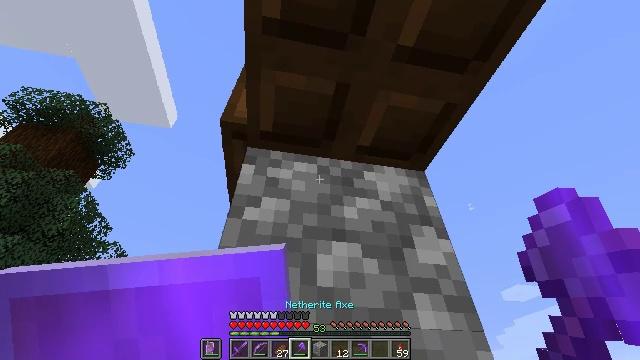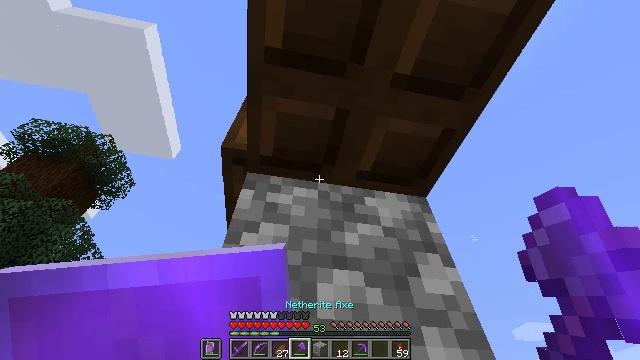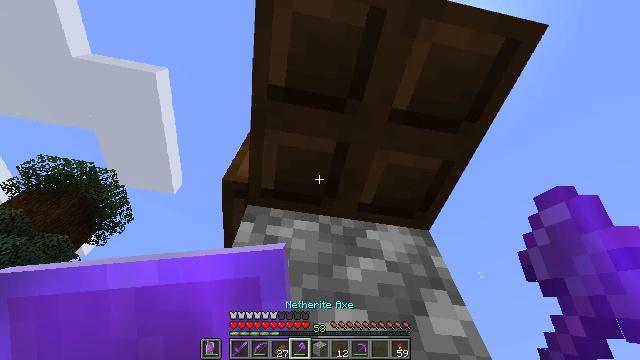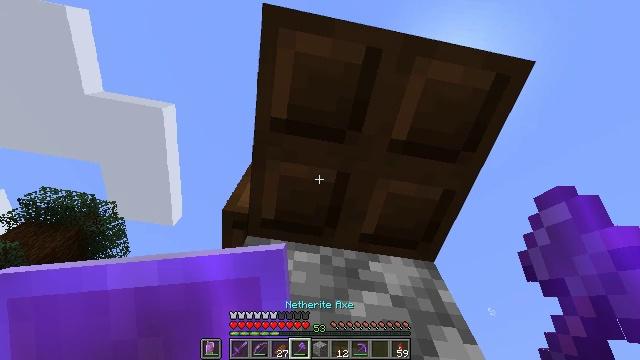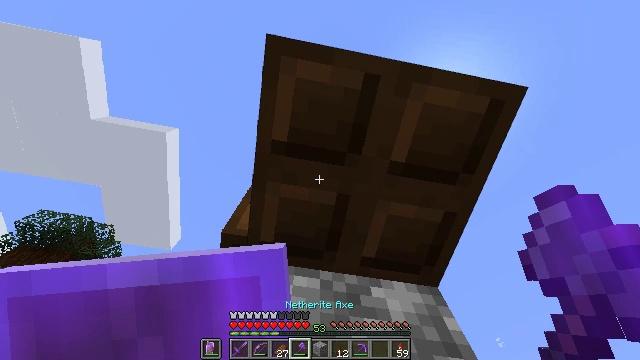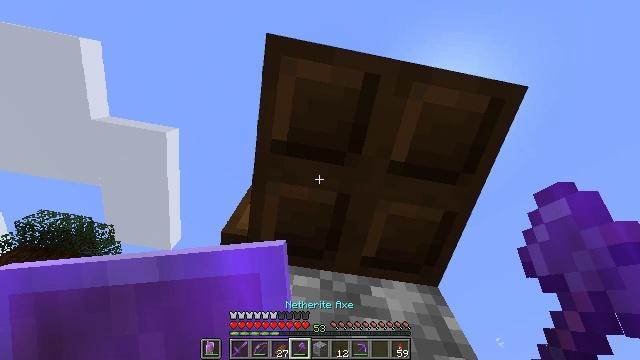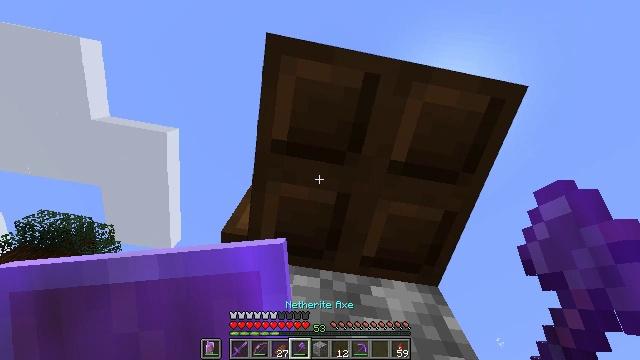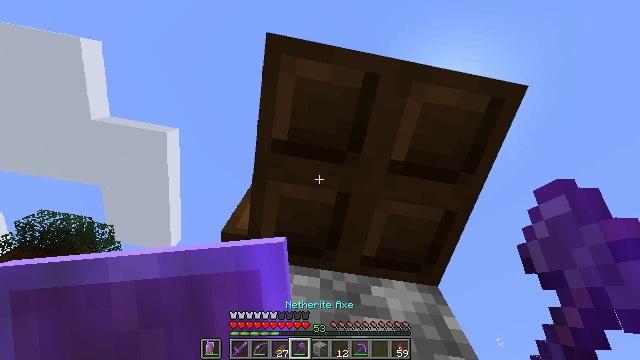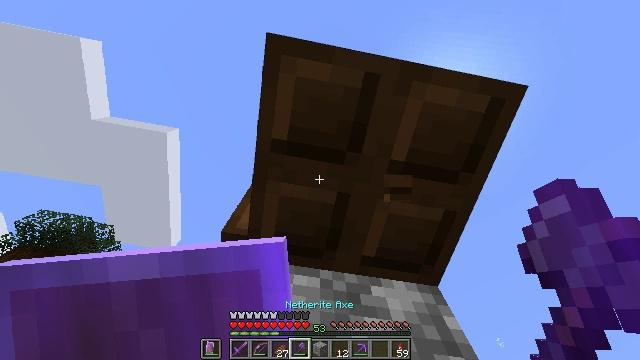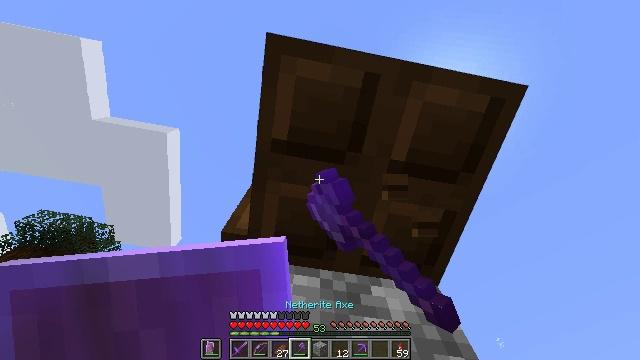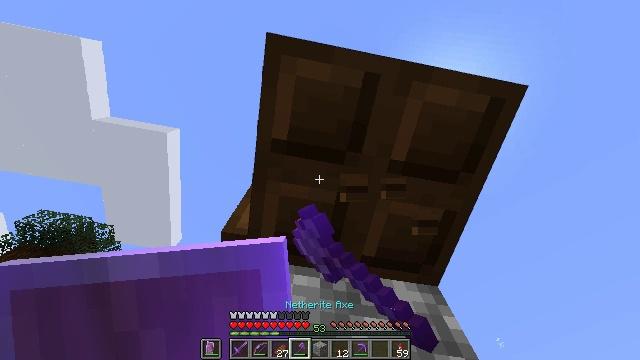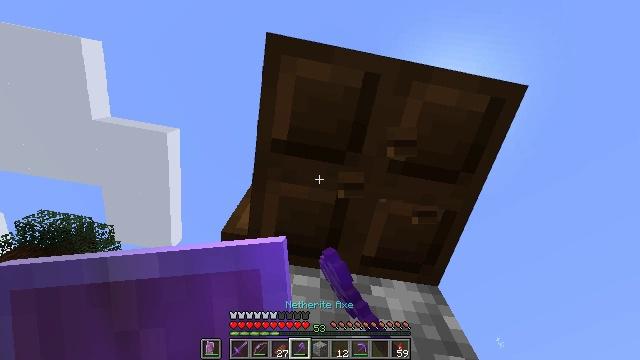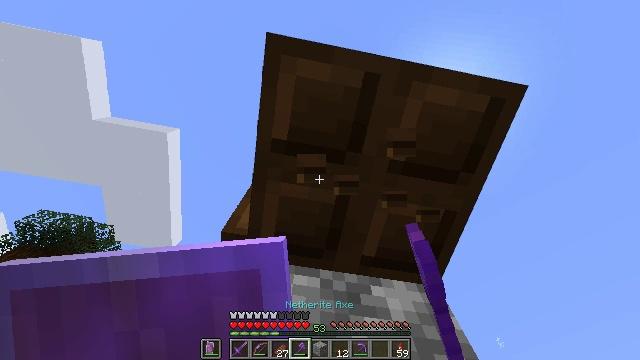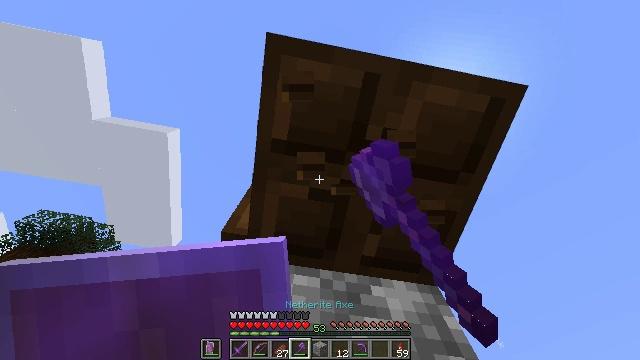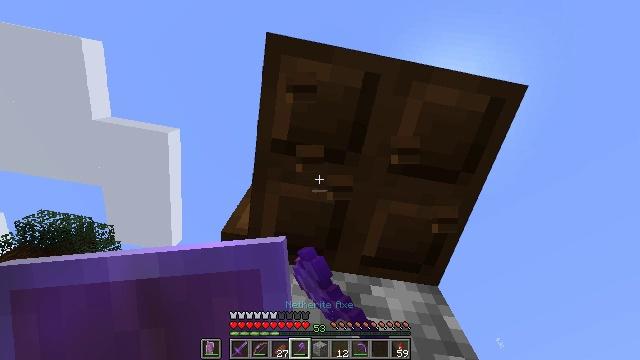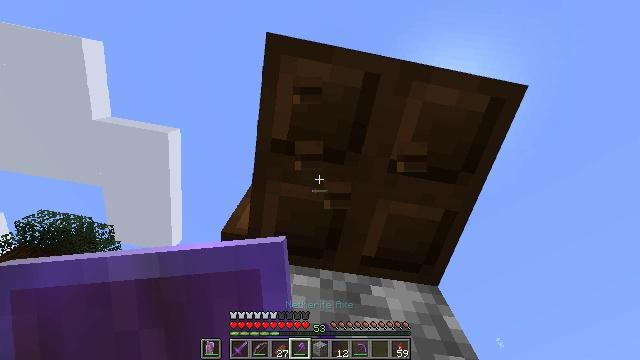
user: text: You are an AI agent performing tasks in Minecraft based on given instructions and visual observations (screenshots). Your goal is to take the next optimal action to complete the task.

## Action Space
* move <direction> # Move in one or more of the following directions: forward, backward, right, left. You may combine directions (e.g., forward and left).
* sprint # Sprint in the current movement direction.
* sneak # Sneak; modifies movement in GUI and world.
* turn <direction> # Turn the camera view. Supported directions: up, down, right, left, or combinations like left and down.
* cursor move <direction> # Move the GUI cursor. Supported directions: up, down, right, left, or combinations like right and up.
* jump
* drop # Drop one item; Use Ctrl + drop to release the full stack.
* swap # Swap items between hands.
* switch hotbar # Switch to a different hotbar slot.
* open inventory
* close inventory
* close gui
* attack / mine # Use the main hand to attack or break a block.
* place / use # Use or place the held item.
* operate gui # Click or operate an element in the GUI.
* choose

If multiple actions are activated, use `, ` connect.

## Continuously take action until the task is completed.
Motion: motion action
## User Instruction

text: Mine the dark oak trapdoor.
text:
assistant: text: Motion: sneak, turn up
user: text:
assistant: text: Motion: sneak, turn up
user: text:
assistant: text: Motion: sneak, turn up
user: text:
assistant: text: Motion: sneak, turn up
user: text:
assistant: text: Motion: sneak
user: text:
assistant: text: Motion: sneak
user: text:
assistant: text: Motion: sneak
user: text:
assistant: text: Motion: sneak, attack / mine
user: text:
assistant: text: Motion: sneak, attack / mine
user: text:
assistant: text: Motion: sneak, attack / mine
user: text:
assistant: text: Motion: sneak, attack / mine
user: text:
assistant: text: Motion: sneak, attack / mine
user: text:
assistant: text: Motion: sneak, attack / mine
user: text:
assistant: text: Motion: sneak
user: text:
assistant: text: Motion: sneak
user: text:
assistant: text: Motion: sneak
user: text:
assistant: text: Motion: sneak
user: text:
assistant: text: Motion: sneak
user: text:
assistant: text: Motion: sneak
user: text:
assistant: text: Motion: sneak, attack / mine
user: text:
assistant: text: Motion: sneak, attack / mine
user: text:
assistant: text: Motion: sneak, attack / mine
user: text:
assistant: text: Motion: sneak, attack / mine
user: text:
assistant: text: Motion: sneak, attack / mine
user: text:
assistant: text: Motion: sneak
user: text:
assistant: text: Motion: sneak, turn up
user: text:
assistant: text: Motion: sneak